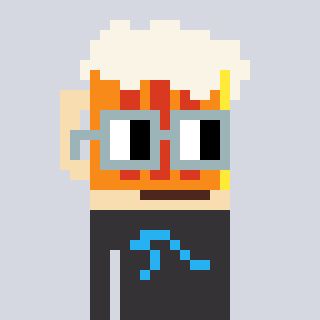
a pixel art character with square dark gray glasses, a beer-shaped head and a grayscale-colored body on a cool background